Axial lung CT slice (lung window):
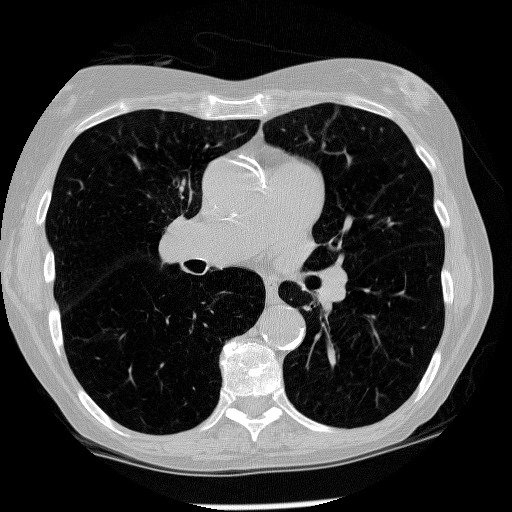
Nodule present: no